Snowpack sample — Snodgrass Mountain, Crested Butte, Colorado (2/4/25, 12:06 PM MST)
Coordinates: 38.923, -106.968
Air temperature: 35 °F
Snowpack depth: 80 cm
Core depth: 50 cm
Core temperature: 30.2 °F
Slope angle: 14°, slope face: 78°
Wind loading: low
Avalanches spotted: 0
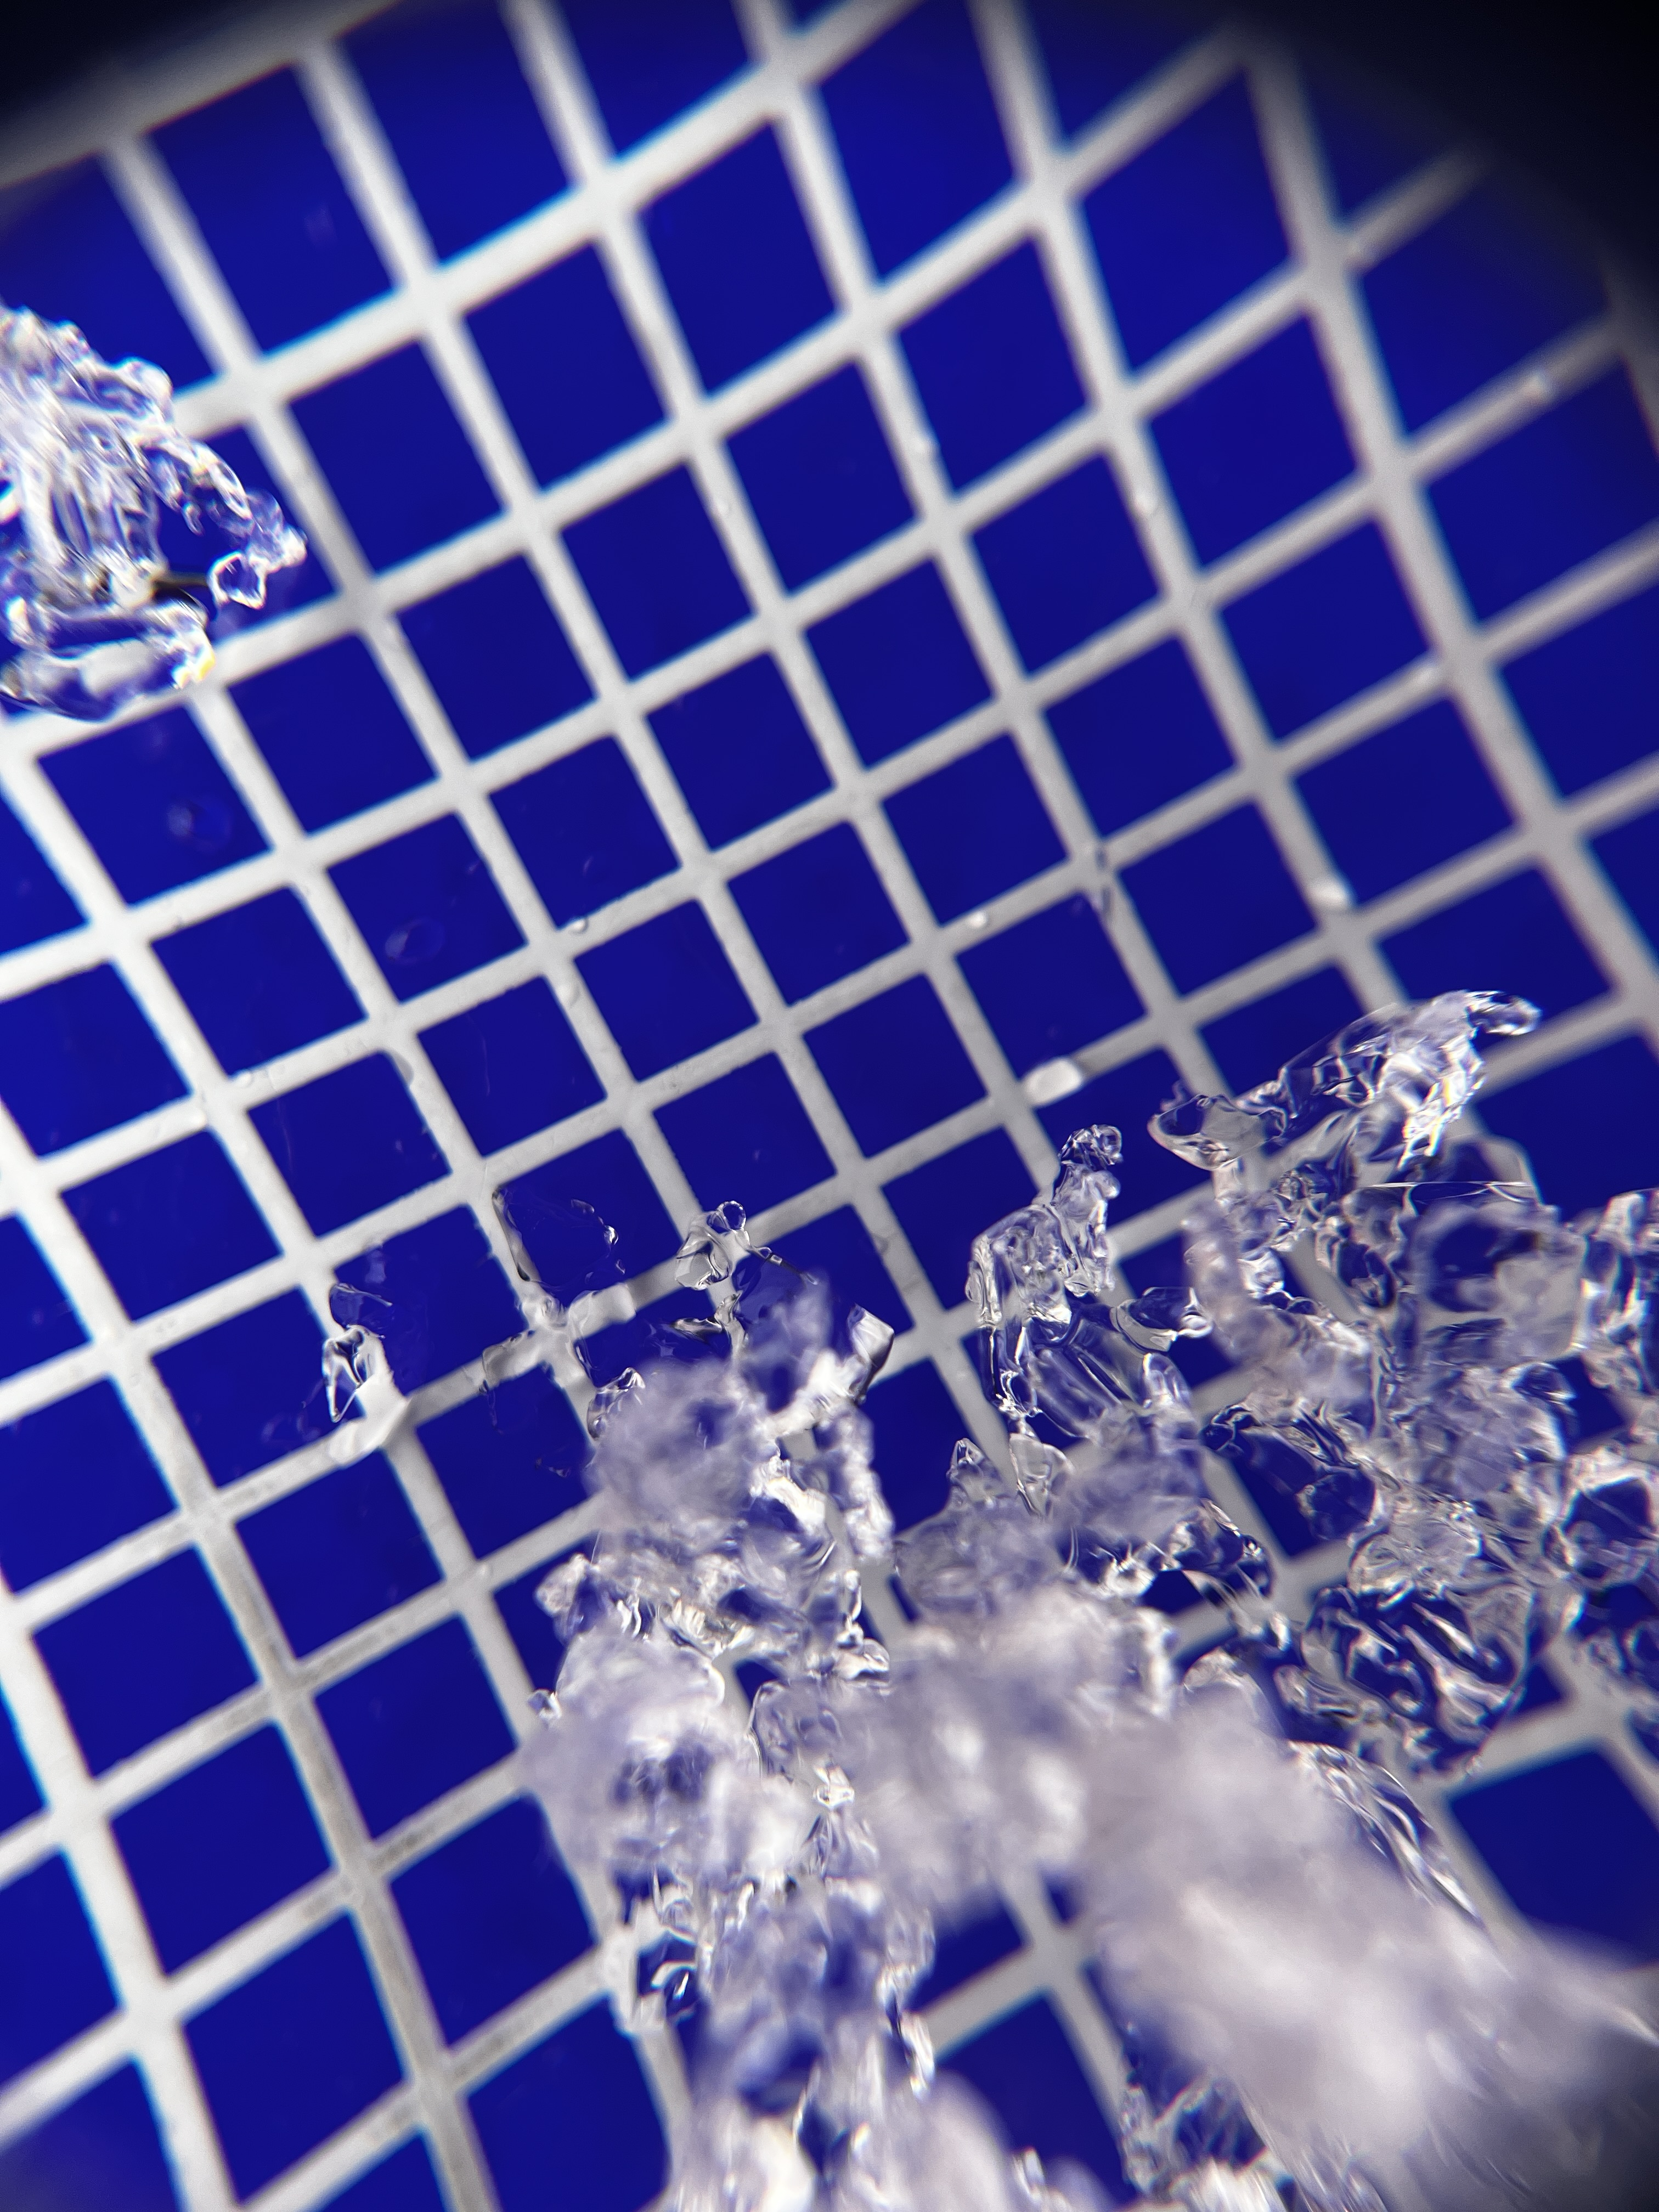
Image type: magnified_profile
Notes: No avalanches nearby, unusually warm weather for the last month reported by residents, Collected 25 yards from treeline